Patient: sex M, age 62
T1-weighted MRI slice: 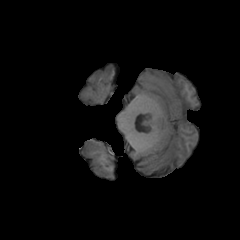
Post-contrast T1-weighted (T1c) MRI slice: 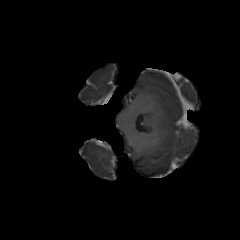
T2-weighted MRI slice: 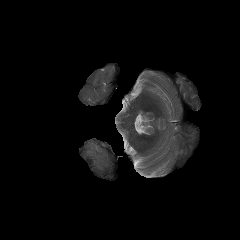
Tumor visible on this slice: yes
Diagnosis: Glioblastoma, IDH-wildtype
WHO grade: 4